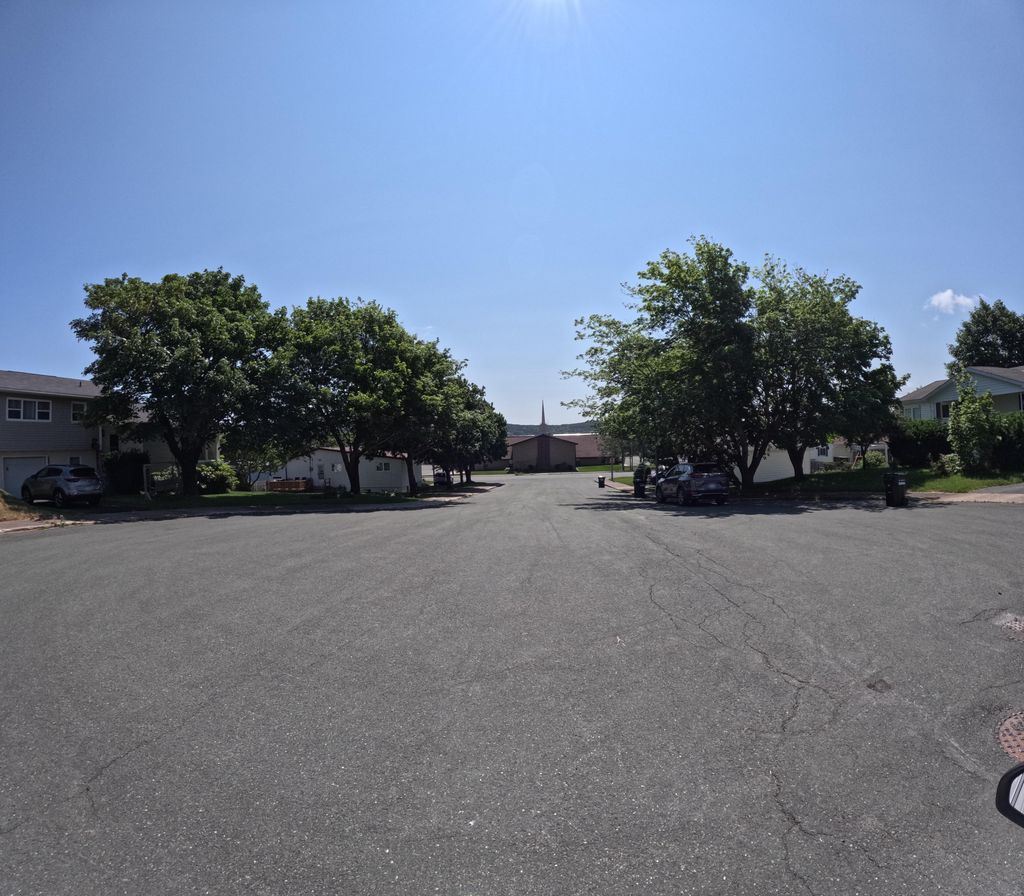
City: st_johns